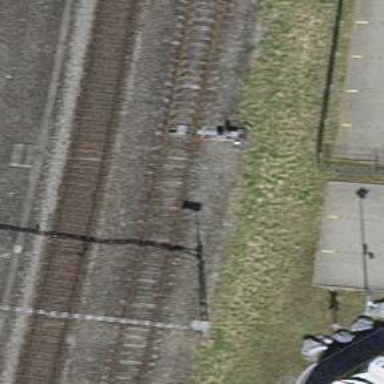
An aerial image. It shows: Railway switch.